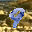
Label: 9